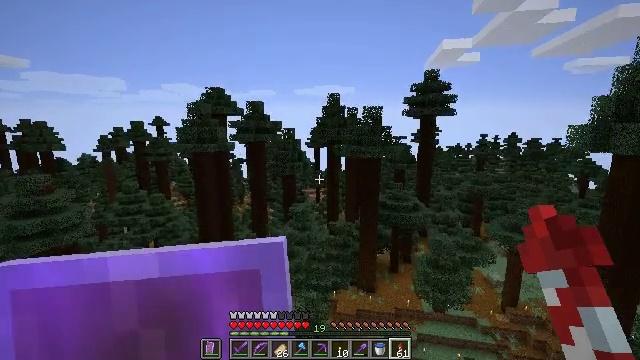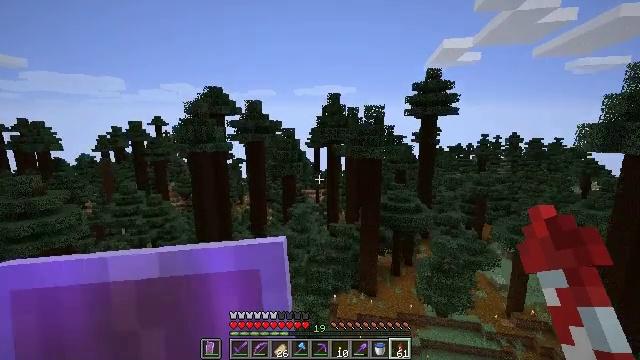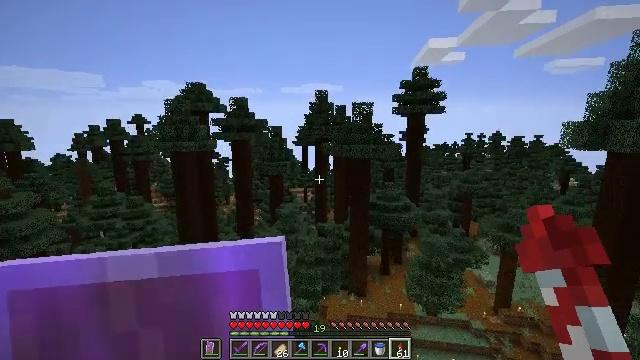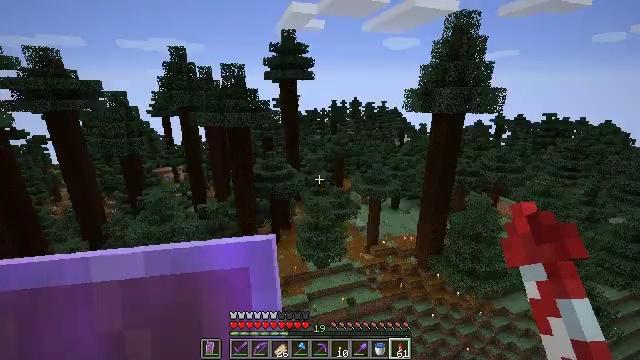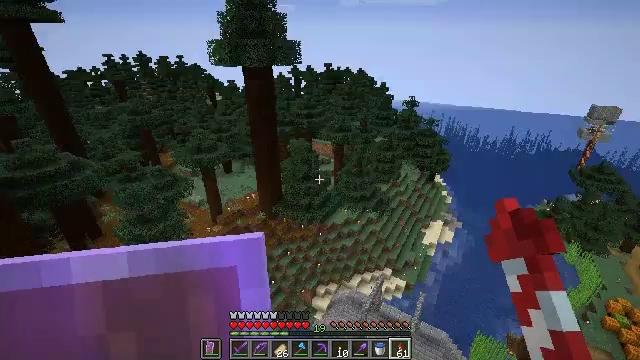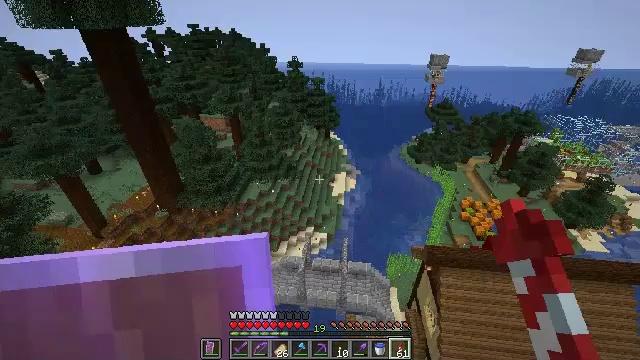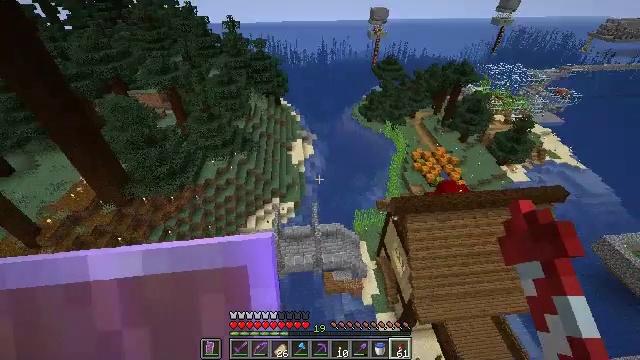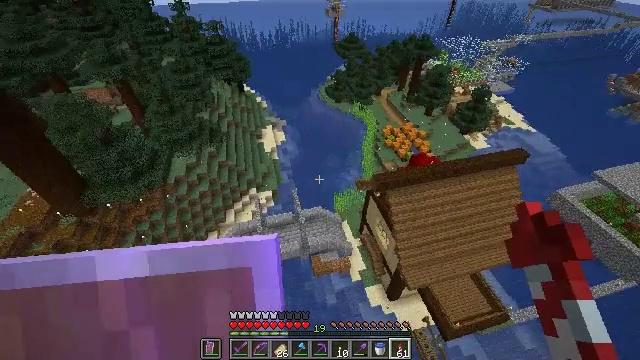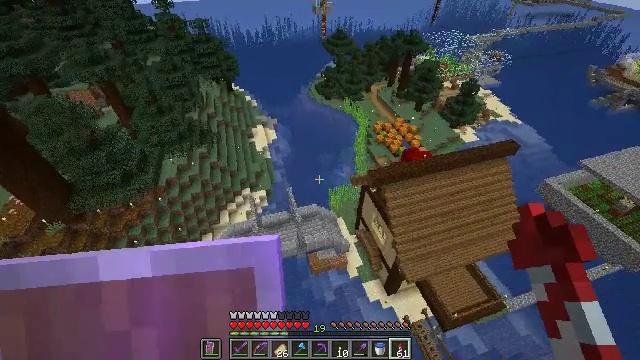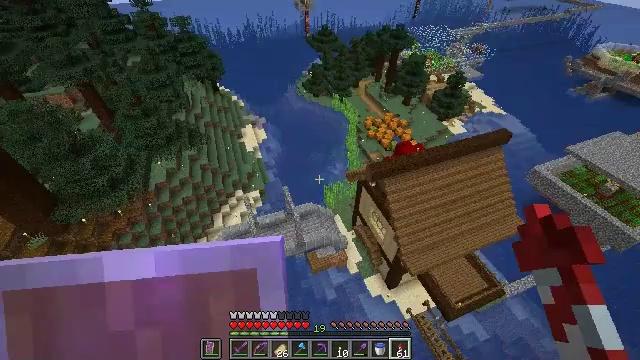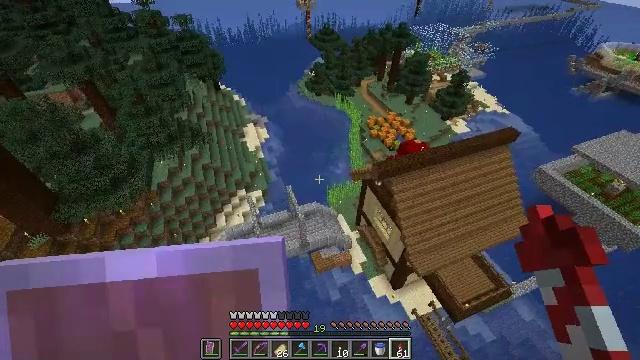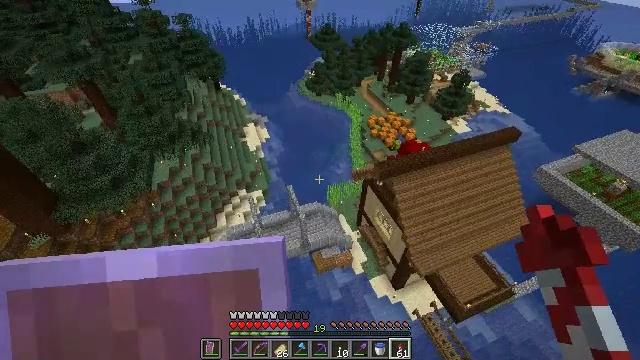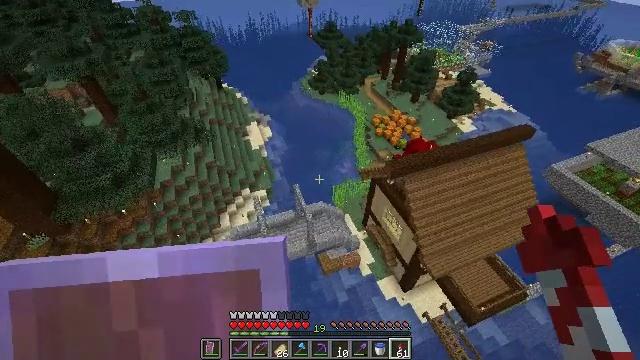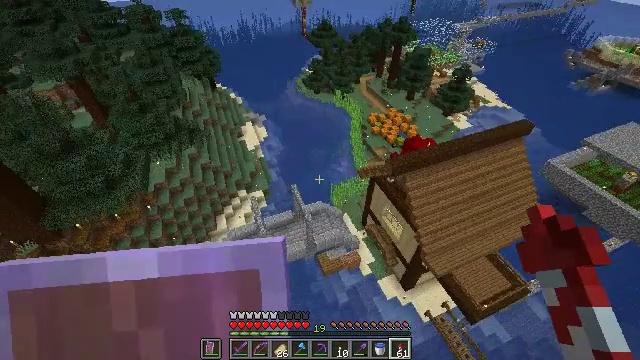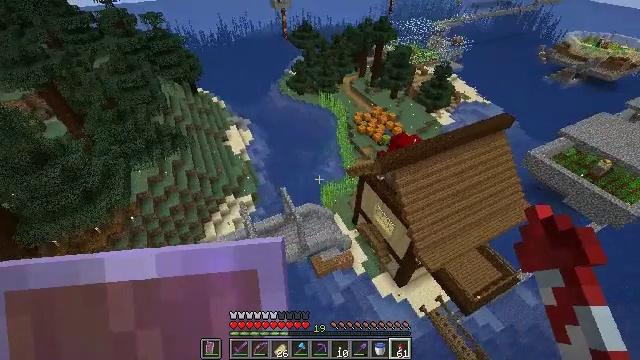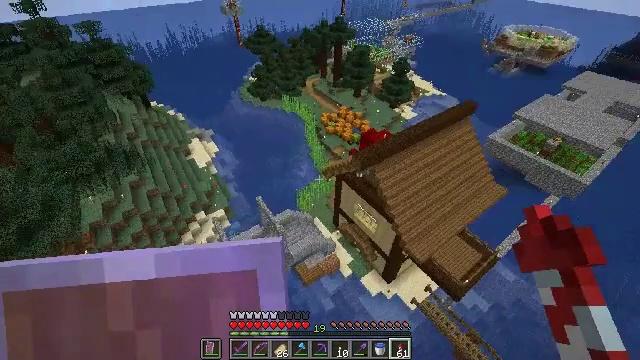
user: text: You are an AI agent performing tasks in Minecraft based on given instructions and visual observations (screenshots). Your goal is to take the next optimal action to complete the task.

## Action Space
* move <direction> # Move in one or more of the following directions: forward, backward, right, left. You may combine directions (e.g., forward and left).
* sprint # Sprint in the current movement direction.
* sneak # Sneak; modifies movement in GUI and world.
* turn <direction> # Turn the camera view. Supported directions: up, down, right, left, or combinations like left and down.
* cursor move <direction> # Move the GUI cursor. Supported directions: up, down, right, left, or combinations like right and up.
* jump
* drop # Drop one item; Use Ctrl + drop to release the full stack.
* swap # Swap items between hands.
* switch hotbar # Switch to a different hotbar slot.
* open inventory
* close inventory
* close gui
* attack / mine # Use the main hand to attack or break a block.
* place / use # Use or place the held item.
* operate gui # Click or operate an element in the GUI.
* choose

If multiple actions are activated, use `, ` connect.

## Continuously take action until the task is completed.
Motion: motion action
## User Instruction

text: Construct a firework rocket at a crafting station.
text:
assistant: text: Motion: no_op
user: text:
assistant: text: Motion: turn right
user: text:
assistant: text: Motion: turn right and down
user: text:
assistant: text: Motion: turn right and down
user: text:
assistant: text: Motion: turn right and down
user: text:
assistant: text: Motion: turn right and down
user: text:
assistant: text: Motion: turn right and down
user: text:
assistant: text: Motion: turn right
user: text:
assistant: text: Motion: turn right
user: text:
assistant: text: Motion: no_op
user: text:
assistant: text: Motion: no_op
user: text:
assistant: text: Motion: no_op
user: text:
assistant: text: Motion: turn right
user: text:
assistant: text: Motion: turn right
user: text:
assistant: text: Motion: turn right and up
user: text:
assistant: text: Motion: turn right
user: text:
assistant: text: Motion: turn right and up
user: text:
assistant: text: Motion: turn right
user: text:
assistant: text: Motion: turn right and up
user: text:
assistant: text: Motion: turn right and up
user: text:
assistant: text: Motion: turn right and up
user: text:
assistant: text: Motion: turn right and up
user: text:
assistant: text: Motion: turn right and up
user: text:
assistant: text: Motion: turn right
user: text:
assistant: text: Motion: no_op
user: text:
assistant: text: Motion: no_op
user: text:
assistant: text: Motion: no_op
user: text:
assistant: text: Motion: no_op
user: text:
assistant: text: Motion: turn left
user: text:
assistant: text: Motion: turn left